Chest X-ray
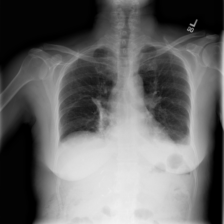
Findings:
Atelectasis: positive
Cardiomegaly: negative
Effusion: positive
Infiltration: negative
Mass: negative
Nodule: negative
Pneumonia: negative
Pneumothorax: negative
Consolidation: negative
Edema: negative
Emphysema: negative
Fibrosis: negative
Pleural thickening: negative
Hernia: negative